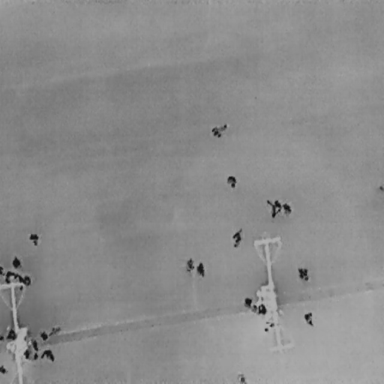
There are 26 People in the infrared image.